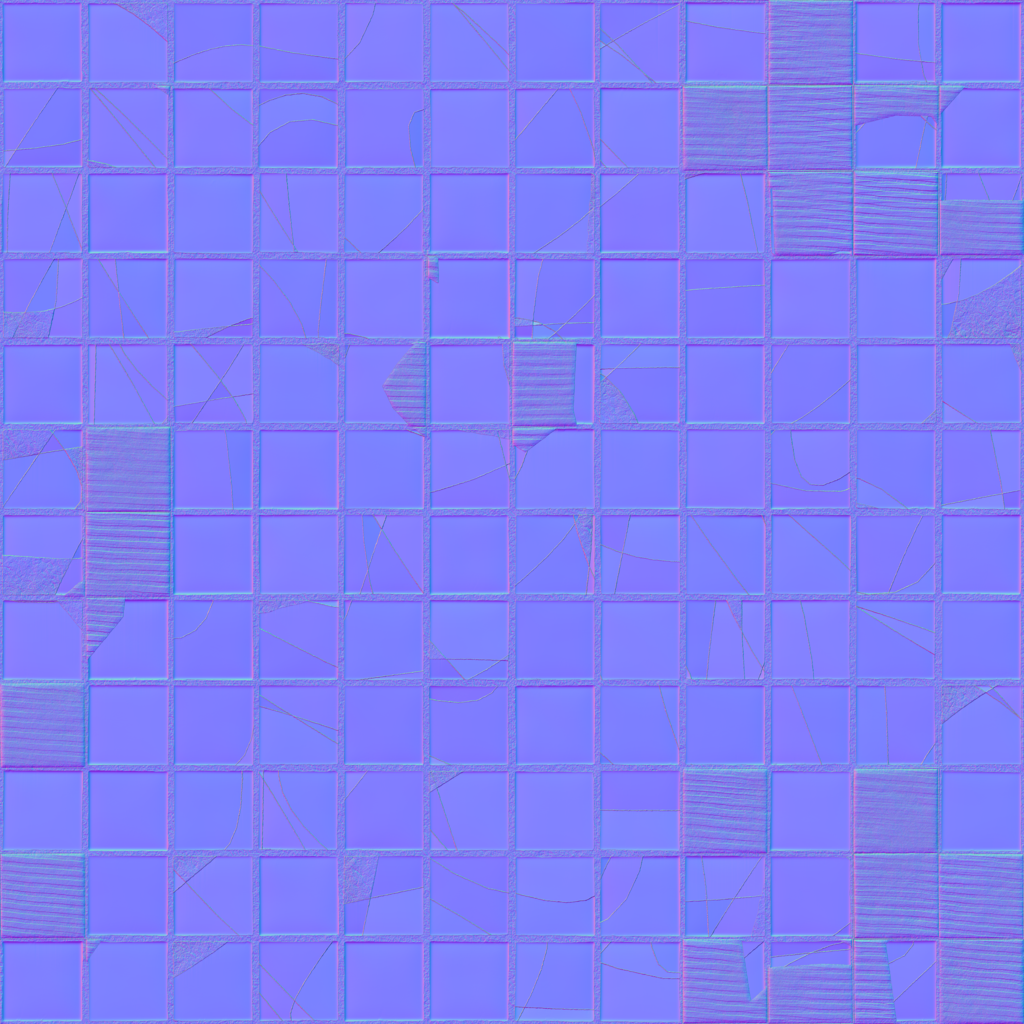
Texture map type: NormalDX